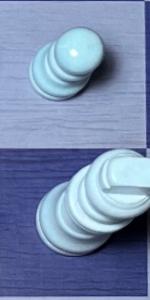
Label: King_White